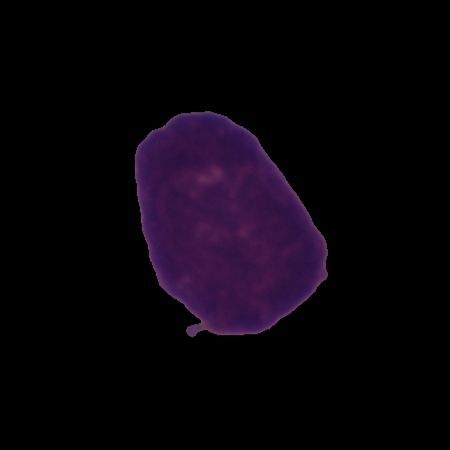
Label: healthy